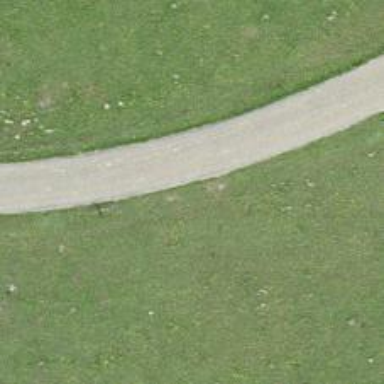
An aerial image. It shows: Service road with grade1 tracktype.